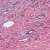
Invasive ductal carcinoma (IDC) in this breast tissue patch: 1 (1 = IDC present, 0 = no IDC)